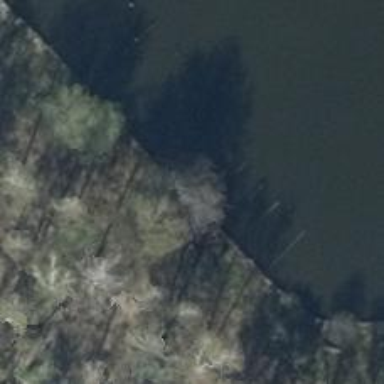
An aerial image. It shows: Single tag "natural: tree."